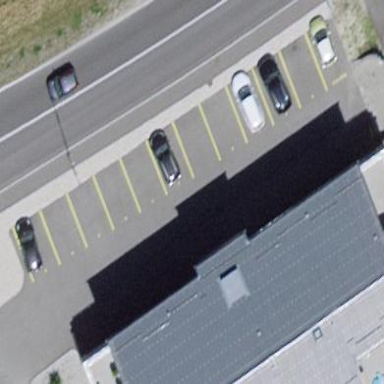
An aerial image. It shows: Street-side parking area.